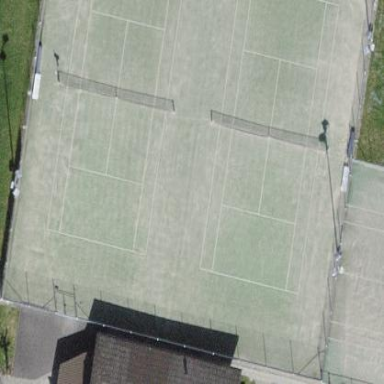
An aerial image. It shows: Clay tennis court in leisure land pitch.